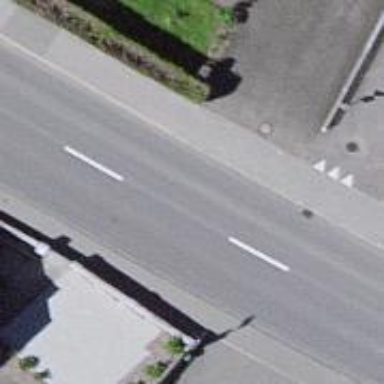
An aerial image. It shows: Bus stop equipped with public transport stop position.